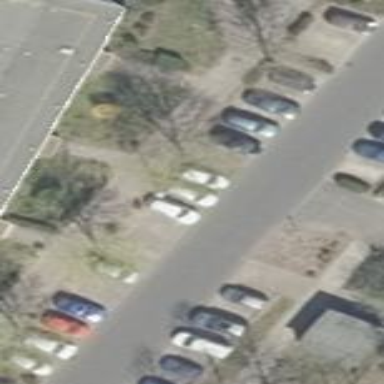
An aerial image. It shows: Street side parking area.